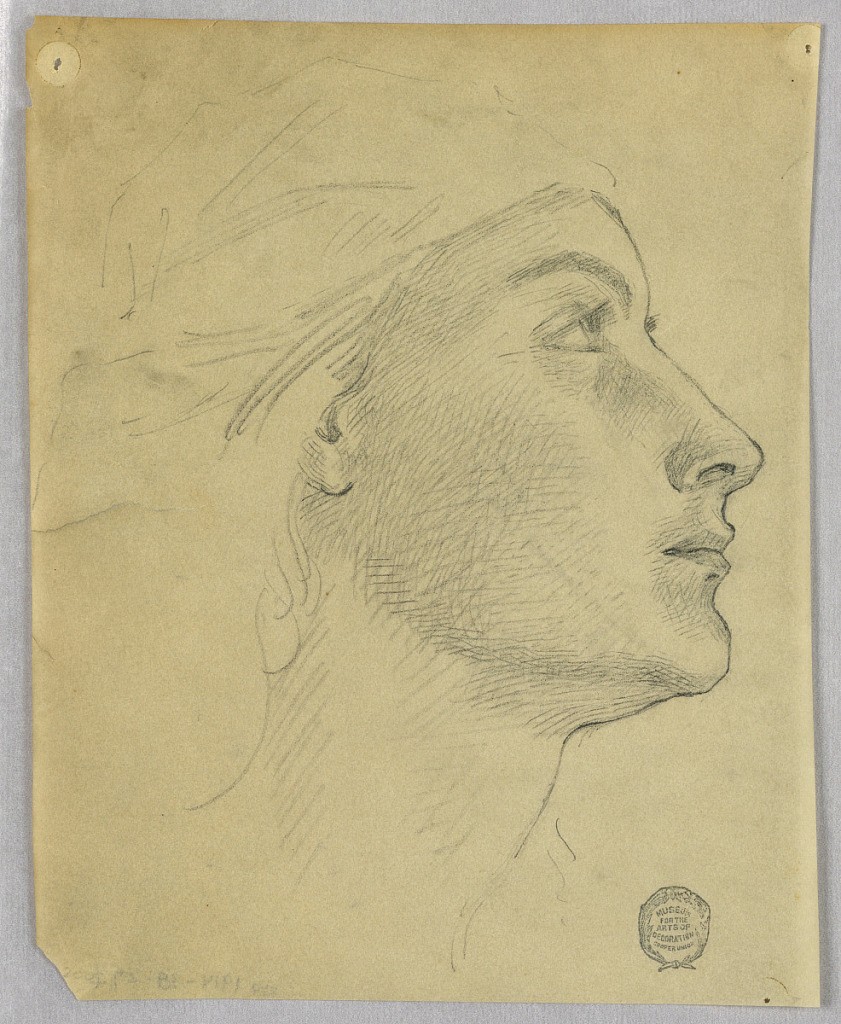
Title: Head of a Woman
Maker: Francis Augustus Lathrop, American, 1849–1909
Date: ca. 1895
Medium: Graphite on tracing paper
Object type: Drawing
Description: Woman's face shown in right profile.